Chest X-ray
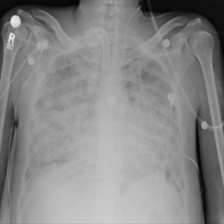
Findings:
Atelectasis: negative
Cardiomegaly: negative
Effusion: negative
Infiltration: positive
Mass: negative
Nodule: positive
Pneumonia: negative
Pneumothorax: negative
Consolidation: negative
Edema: negative
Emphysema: negative
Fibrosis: negative
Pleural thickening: negative
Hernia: negative